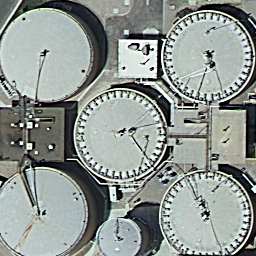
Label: storagetanks